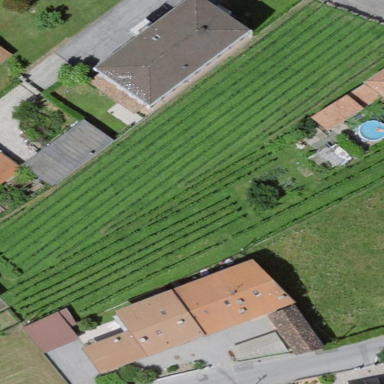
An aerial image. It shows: Vineyard where grapes are grown.